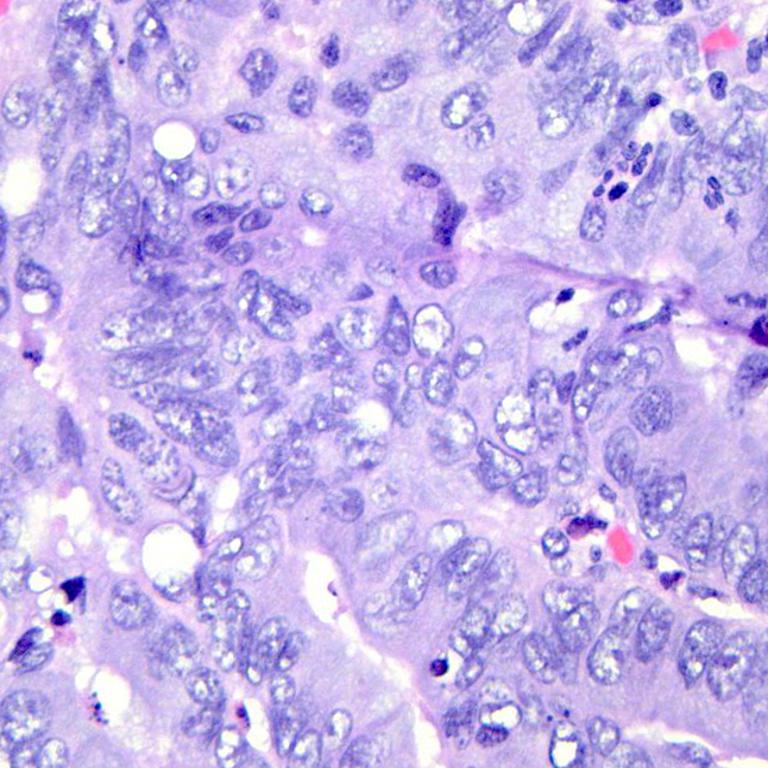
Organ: colon
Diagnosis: adenocarcinomas